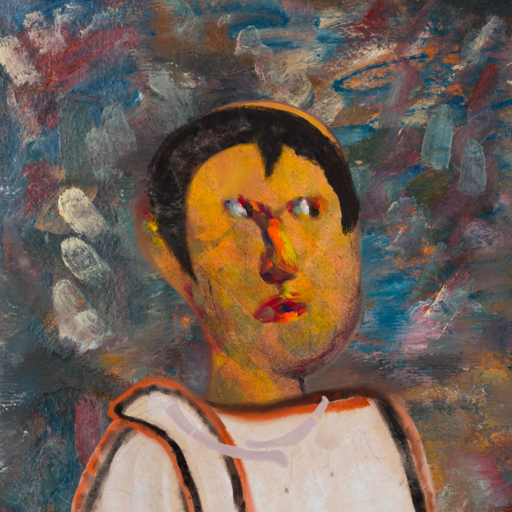
Background: Boggyland, Head And Neck Side: Gypsy_Mother, Face Side: An_Impression, Bust: Roy_Bahadur, Hair Side: Roy_Bahadur, Head Accessory: Blank, Second Necklace: Blank, Necklace: Hypocrite_2, Baby: Blank